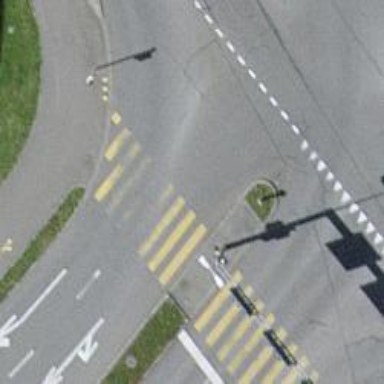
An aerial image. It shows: Road crossing with traffic signals.